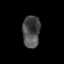
Tissue: prostate
Cell type: Epithelial cells
Senescence score: 0.3401
Nuclear area (px): 546
Mean DAPI intensity: 74.053